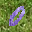
Label: 0